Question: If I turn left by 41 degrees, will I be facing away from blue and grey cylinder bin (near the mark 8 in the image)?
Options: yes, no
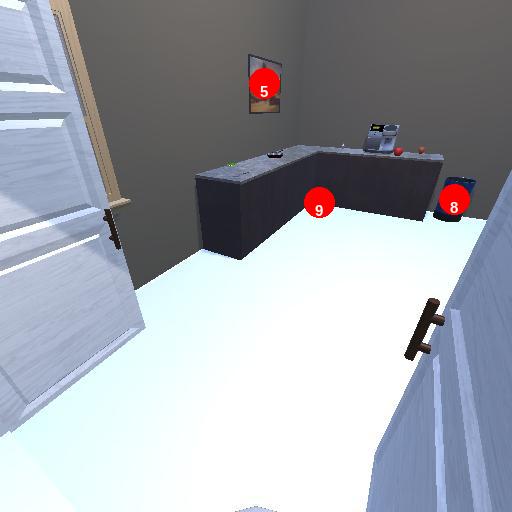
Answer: yes